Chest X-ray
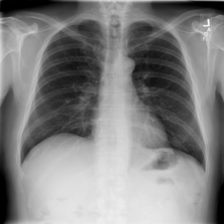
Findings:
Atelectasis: negative
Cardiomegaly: negative
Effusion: negative
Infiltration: negative
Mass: negative
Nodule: negative
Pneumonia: negative
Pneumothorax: negative
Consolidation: negative
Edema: negative
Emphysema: negative
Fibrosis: negative
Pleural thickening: negative
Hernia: negative